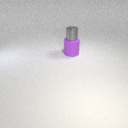
large purple rubber cylinder below small gray metal cylinder